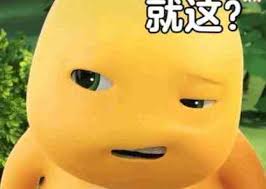
Label: nailong